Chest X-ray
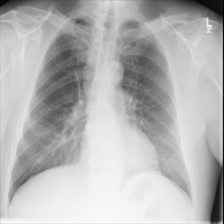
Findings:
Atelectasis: negative
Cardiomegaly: negative
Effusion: negative
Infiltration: negative
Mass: negative
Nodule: negative
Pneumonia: negative
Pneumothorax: negative
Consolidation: negative
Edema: negative
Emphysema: negative
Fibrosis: negative
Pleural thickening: negative
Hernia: negative